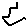
Label: hexagon